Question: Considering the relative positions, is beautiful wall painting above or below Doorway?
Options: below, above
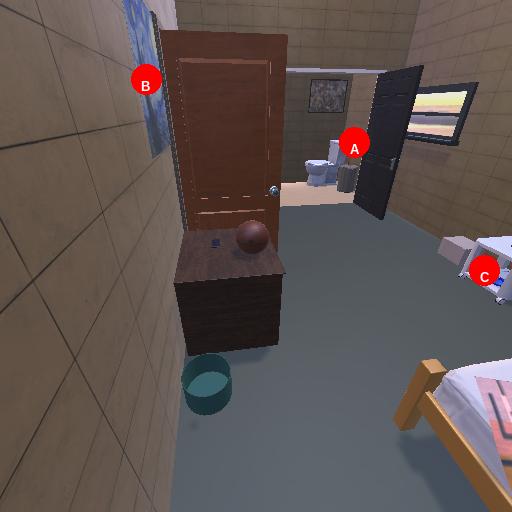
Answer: below